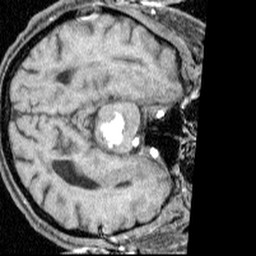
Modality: angio
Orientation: axial
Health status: ill
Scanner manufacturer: siemens
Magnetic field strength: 1.5 T
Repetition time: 0.039 s
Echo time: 0.00502 s